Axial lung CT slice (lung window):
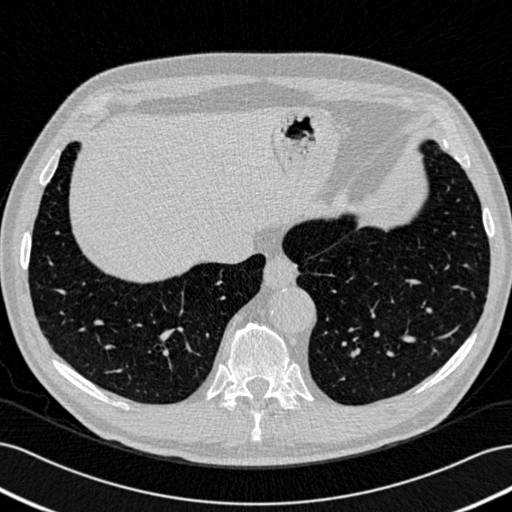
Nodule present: no